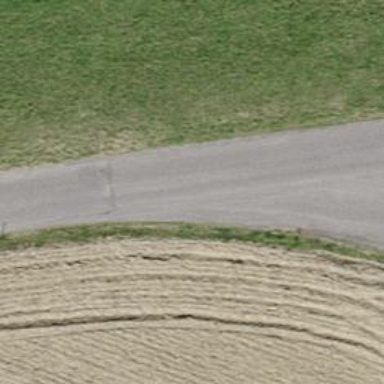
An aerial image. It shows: Residential road with asphalt surface passing through agricultural area.